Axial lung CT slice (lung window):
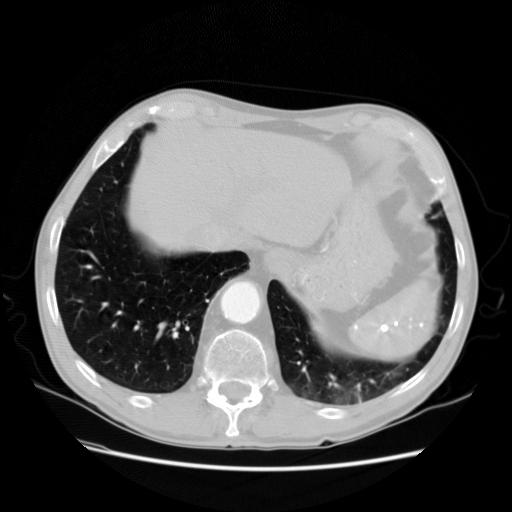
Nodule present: no